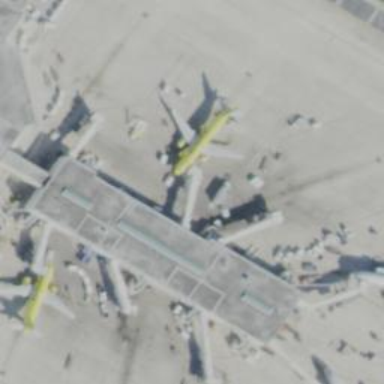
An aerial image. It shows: Airport gate.